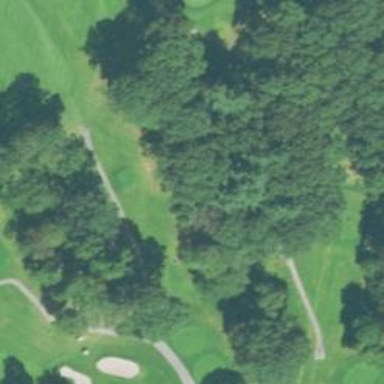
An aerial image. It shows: Service road with high-quality grade1 tracktype. It resembles golf cart path.